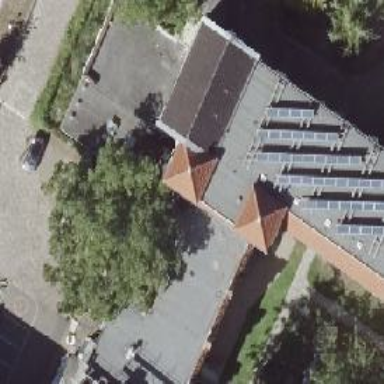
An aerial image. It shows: Flat-roofed university building.